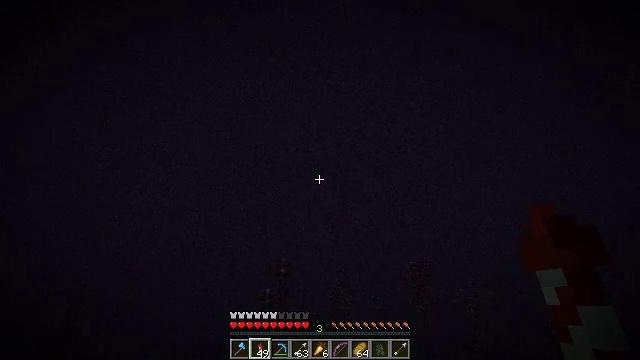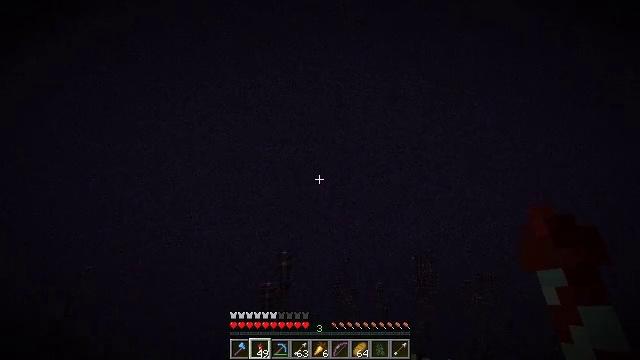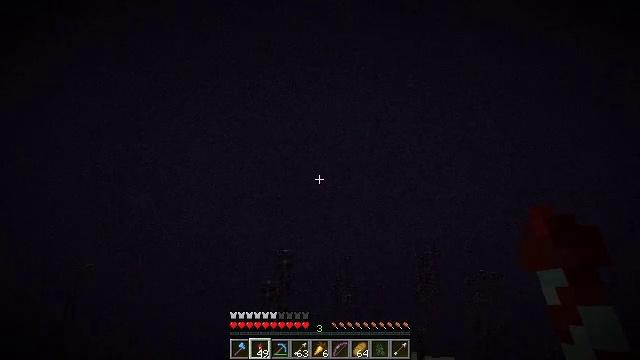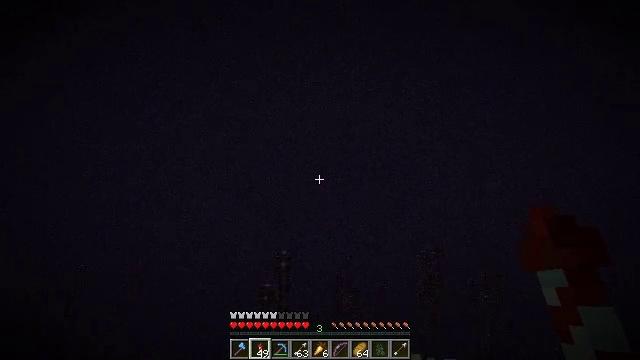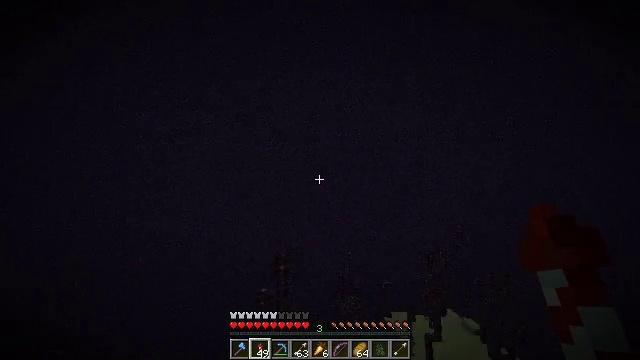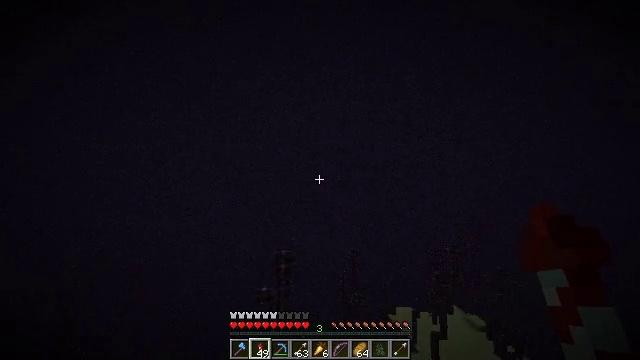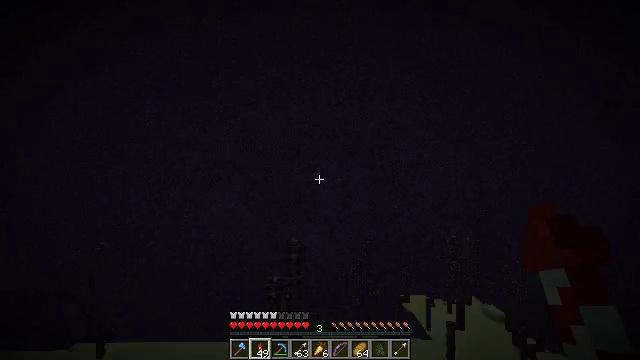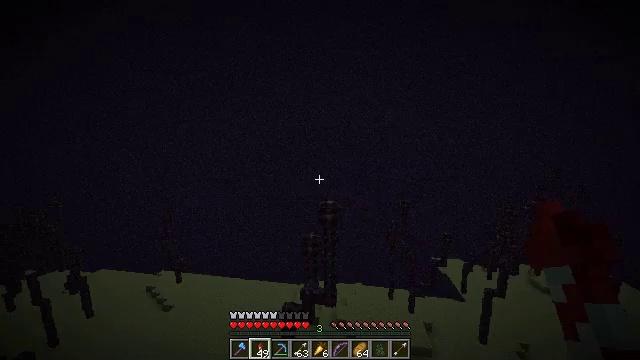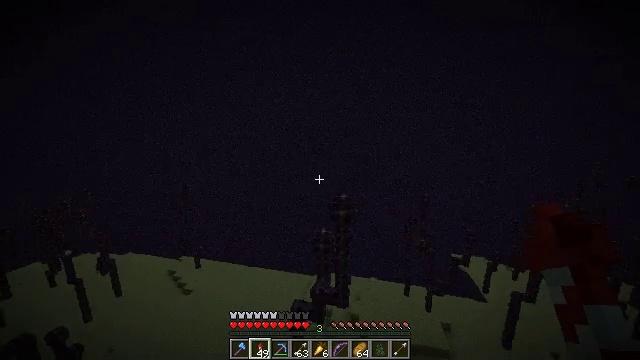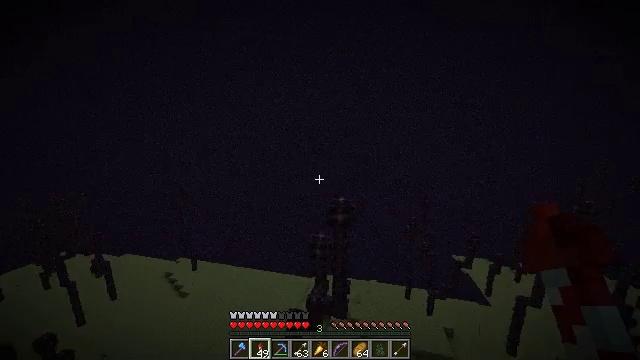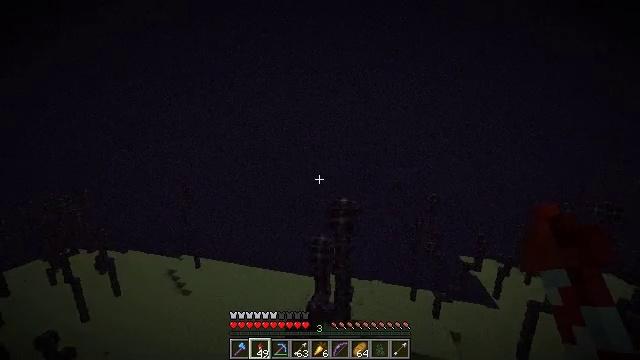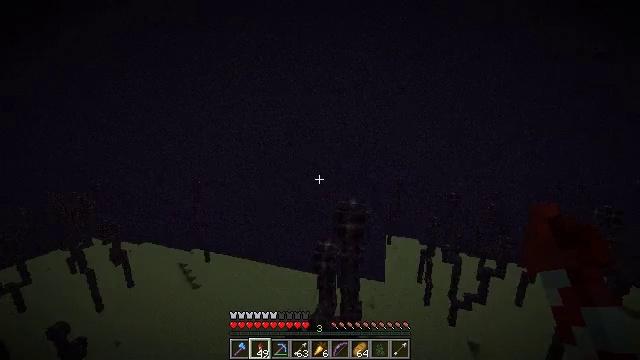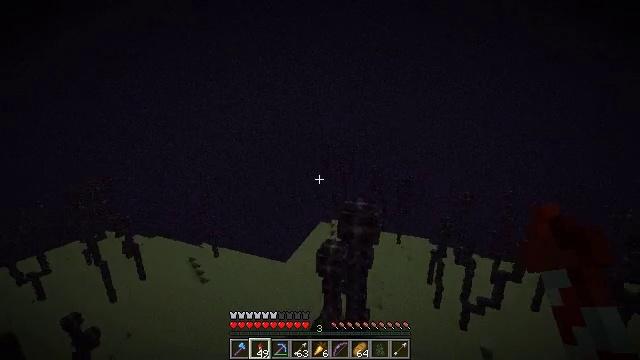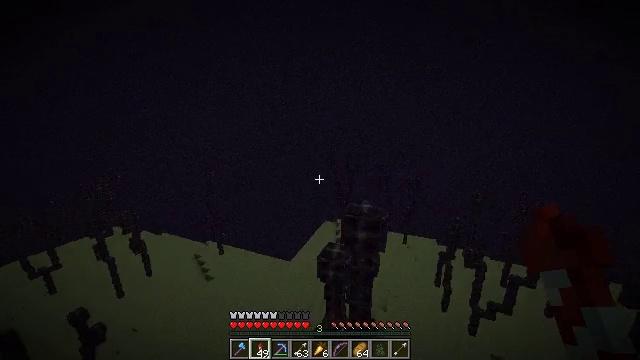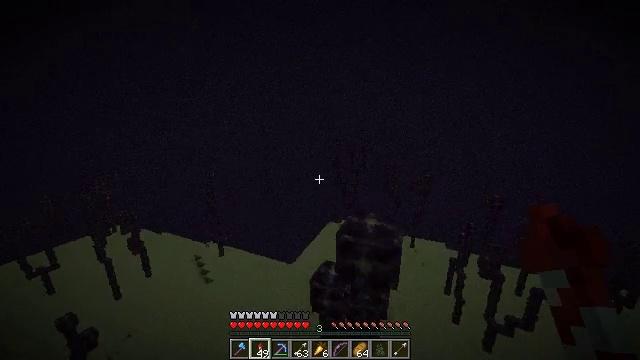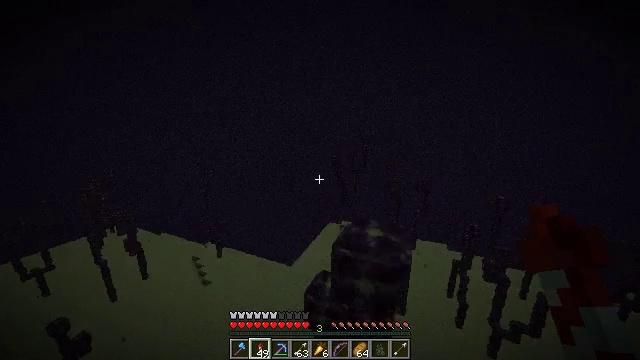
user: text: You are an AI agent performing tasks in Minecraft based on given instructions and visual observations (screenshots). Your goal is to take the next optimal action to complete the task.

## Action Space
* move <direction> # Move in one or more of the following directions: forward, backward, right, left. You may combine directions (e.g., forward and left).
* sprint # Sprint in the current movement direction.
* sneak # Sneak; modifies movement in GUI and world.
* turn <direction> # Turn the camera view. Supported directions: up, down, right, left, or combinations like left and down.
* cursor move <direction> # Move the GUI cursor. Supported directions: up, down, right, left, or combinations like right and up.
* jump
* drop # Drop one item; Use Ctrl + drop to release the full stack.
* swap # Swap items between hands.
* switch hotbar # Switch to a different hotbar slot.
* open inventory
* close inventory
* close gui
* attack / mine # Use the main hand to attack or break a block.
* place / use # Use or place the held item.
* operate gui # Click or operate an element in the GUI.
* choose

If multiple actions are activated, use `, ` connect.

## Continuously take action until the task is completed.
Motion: motion action
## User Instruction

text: Drop a firework rocket.
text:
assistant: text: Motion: move forward and move right, sprint, turn down, jump
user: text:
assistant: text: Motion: move forward and move right, sprint, jump
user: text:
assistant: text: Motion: move forward and move right, sprint, jump
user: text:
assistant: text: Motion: move forward and move right, sprint, jump
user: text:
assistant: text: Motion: move forward and move right, sprint, turn down, jump
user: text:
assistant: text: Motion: move forward and move right, sprint, turn left and down, jump
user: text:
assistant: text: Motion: move forward and move right, sprint, turn left and down, jump
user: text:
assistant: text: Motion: move forward and move right, sprint, turn left and down, jump
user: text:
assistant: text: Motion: move forward and move right, sprint, jump
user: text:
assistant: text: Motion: move forward and move right, sprint, turn left, jump
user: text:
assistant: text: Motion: move forward and move right, sprint, turn left and down, jump
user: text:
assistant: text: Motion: move forward and move right, sprint, turn left, jump
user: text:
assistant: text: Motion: move forward and move right, sprint, turn left, jump
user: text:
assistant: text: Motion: move forward and move right, sprint, turn left, jump
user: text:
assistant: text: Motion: move forward and move right, sprint, jump
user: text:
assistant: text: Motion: move forward and move right, sprint, jump
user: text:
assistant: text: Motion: move forward and move right, sprint, jump
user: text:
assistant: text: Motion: move forward and move right, sprint, jump
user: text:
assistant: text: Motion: move forward and move right, sprint, jump
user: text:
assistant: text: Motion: move forward and move right, sprint, jump
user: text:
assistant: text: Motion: move forward and move right, sprint, turn up, jump
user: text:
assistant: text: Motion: move forward and move right, sprint, turn up, jump
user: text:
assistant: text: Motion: move forward and move right, sprint, turn up, jump
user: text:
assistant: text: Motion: move forward and move right, sprint, jump
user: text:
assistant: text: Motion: move forward and move right, sprint, jump
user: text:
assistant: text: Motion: move forward and move right, sprint, turn right, jump
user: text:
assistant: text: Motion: move forward and move right, sprint, turn right and up, jump
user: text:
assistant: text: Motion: move forward, sprint, turn right and up, jump
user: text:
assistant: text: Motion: move forward, sprint, turn right, jump
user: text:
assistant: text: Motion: move forward, sprint, turn right and up, jump